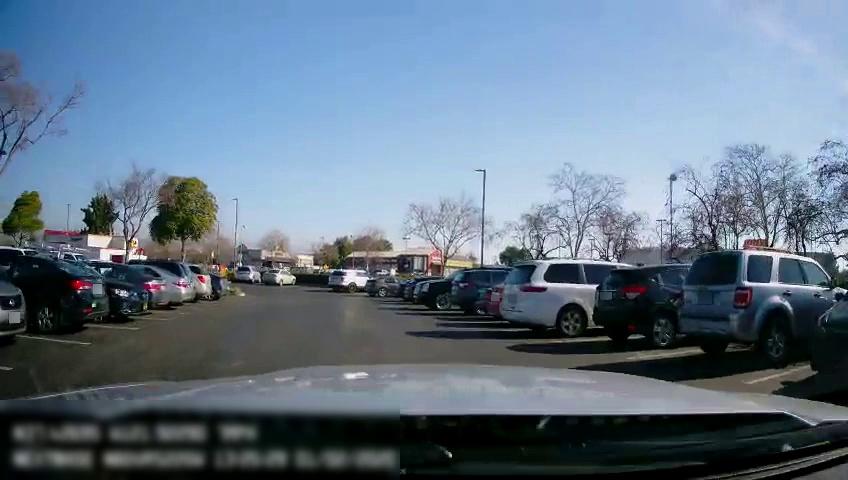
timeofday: Day
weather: Sunny
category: Drivable Space
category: Vehicles | Car
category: Vehicles | Truck
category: Vehicles | SUV
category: Vehicles | SUV
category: Vehicles | Van
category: Vehicles | Car
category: Vehicles | Car
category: Vehicles | Car
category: Vehicles | Car
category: Vehicles | Car
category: Vehicles | SUV
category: Vehicles | Car
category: Vehicles | SUV
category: Vehicles | Car
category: Vehicles | Car
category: Vehicles | SUV
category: Vehicles | SUV
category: Vehicles | SUV
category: Vehicles | Car
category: Vehicles | Car
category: Vehicles | Van
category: Vehicles | SUV
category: Vehicles | SUV
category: Vehicles | Car